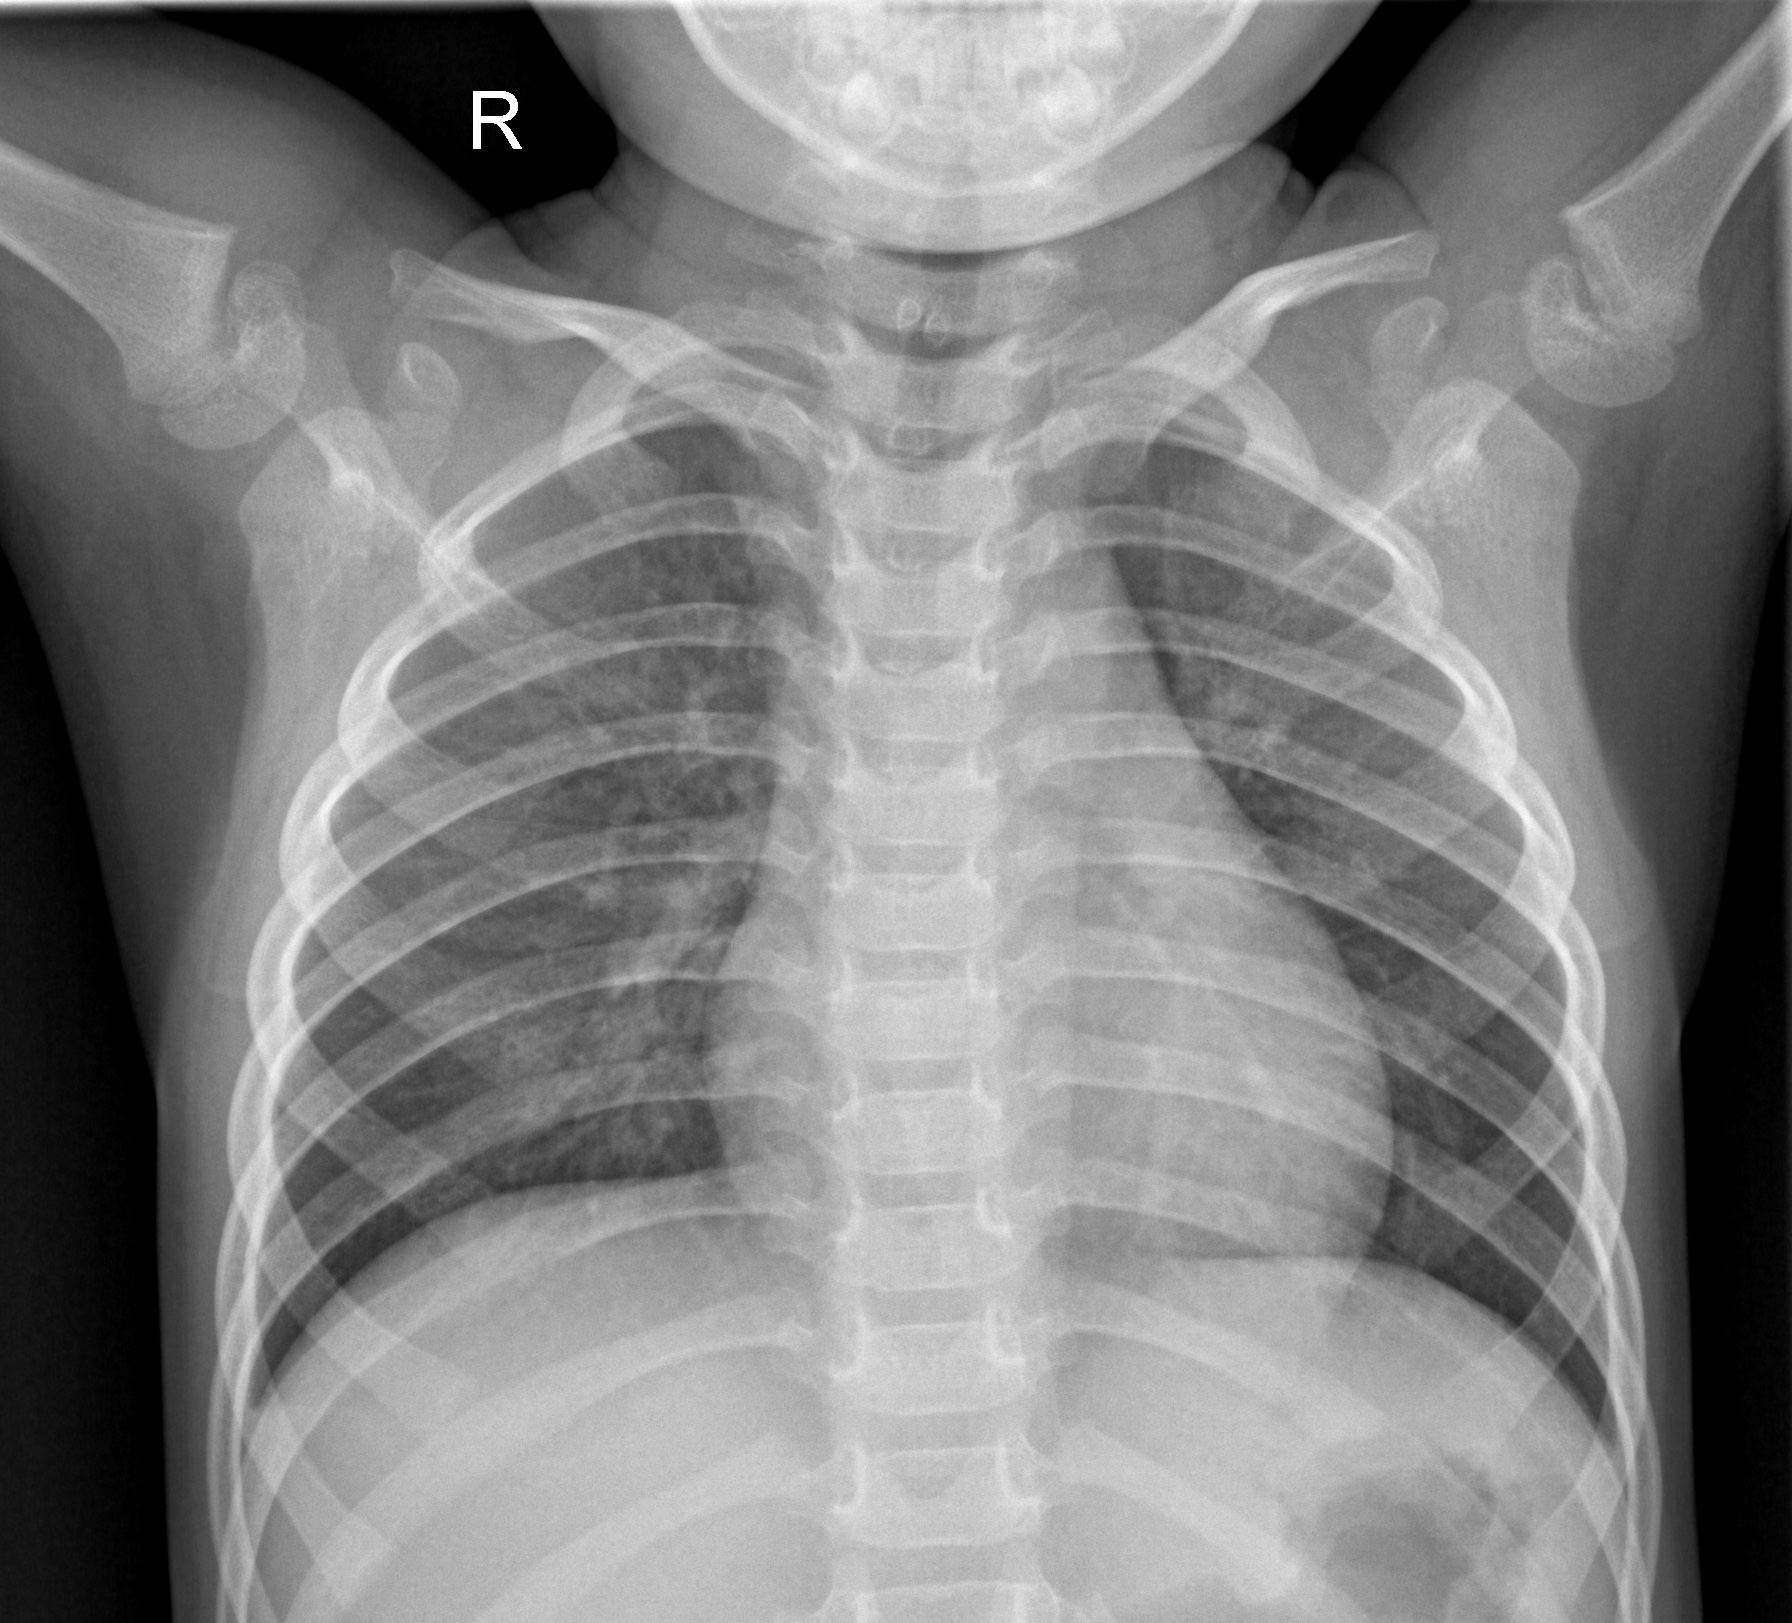
Diagnosis: NORMAL